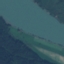
Label: River